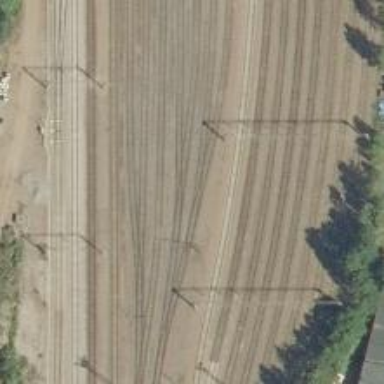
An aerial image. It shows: Railway yard in service.